Question: I need to take an existing query that I received help with and expand upon it. The query is:
'''
,COUNT (DISTINCT
(CASE
WHEN EventDate between DATEADD(day, -56, @STARTDATE) AND DATEADD(day, -29, @STARTDATE) THEN EventId
END)
) PrevMonth
'''
I now need to expand upon this to add some conditions. Some explanation of those conditions are below:
For each EventId (customer encounter) we have a Complexity rating (numeric value). Each EventId will have multiple rows covering the lifecycle of the encounter, contract.
Modify the existing criteria to return a distinct count of EventId's where the lowest complexity value is returned for that EventId.
So for a specified date range, grouping by EventId's, I need to be able to get a count based on the lowest complexity count. This should allow me to know how EventId's (customer encounters), where the lowest complexity level was a specific value.
I know I can use the MIN function to return the lowest value from all of the encounters under a single EventId.
I am just confused on how to put this together to get the answer I want. Suggestions would be appreciated.
The full query is:
'''
Declare @temp table(YTD_Previous float, YTD_Current float, TwentyEightDays float, FiftySixDays float)
insert into @temp
SELECT
COUNT (DISTINCT (CASE when EventDate between DATEADD(YEAR, DATEDIFF(YEAR, 0,DATEADD(YEAR,-1, @STARTDATE)), 0) and DATEADD(Year,-1,@STARTDATE) then EventId END)) YTD_Previous
,COUNT (DISTINCT (CASE when EventDate between DATEADD(YEAR, DATEDIFF(YEAR, 0,DATEADD(YEAR,-0, @STARTDATE)), 0)and DATEADD(Year,-0,@STARTDATE) then EventId END)) YTD_Current
,COUNT (DISTINCT (CASE when EventDate between DATEADD(YEAR,-0,DATEADD(DAY, DATEDIFF(DAY, 0, @STARTDATE), -28)) and DATEADD(Year,-0,@STARTDATE) then EventId END)) TwentyEightDays
,COUNT (DISTINCT (CASE WHEN EventDate between DATEADD(day, -56, @STARTDATE) AND DATEADD(day, -29, @STARTDATE) THEN EventId END)) FiftySixDays
FROM Transaction
WHERE Region IN (@Region)
SELECT
YTD_Current
, YTD_Previous
, case when (YTD_Previous - YTD_Current) = 0 then 0 when YTD_Previous = 0 then YTD_Current else (YTD_Current - YTD_Previous) / YTD_Previous end YTD_Chg
, TwentyEightDays
, FiftySixDays
, Case when (FiftySixDays - TwentyEightDays) = 0 then 0 when FiftySixDays = 0 then TwentyEightDays else (TwentyEightDays - FiftySixDays) / FiftySixDays end WEEK_Chg
FROM @temp
'''

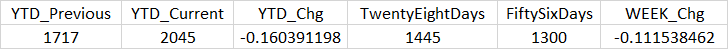
Answer: I spent some time doing some additional research on this problem. One of my issues is that I have not had any training on this and as a result, the terminology is a severe area of weakness for me.
What I have been trying to do is to consolidate the queries down so that I can reduce the number of datasets. The resolution to my problem is as follows:
SELECT DISTINCT
(SELECT COUNT(DISTINCT EventId) FROM Transaction WHERE EventDate between DATEADD(YEAR, DATEDIFF(YEAR, 0,DATEADD(YEAR,-1, @STARTDATE)), 0) AND DATEADD(Year,-1,@STARTDATE) AND Region IN (@Region)) A,
(SELECT COUNT(DISTINCT EventId) FROM Transaction WHERE EventDate between DATEADD(YEAR, DATEDIFF(YEAR, 0,DATEADD(YEAR,-0, @STARTDATE)), 0) AND DATEADD(Year,-0,@STARTDATE) AND Region IN (@Region)) B
FROM Transaction
This does not contain all of the subqueries I need but should show you where I was going.